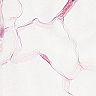
Metastatic tissue present: no